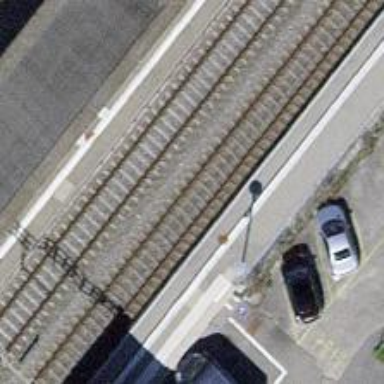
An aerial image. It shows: Public transport stop position along the railway.